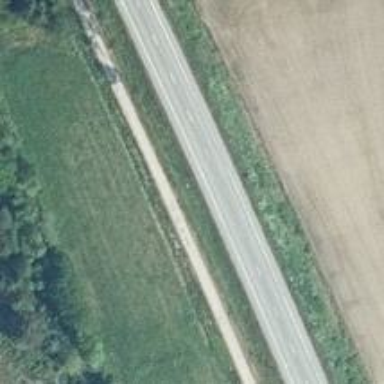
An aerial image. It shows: Asphalt cycleway.